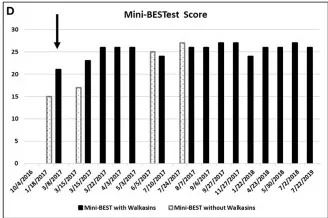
Mini-BESTest.
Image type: chart (chart)